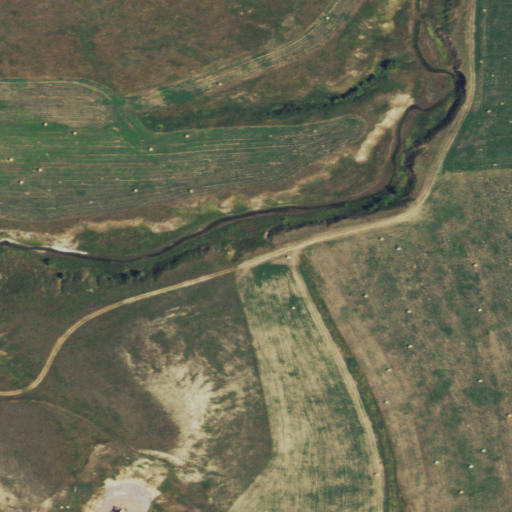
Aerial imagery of valley in Wyoming named Terry Draw containing grassland, pasture, and shrub